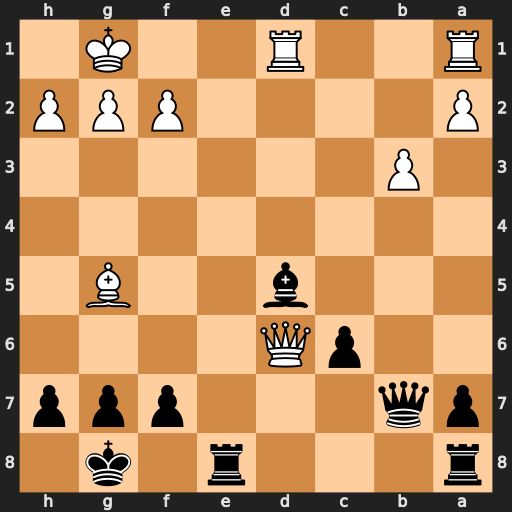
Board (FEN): r3r1k1/pq3ppp/2pQ4/3b2B1/8/1P6/P4PPP/R2R2K1
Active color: b
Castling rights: -
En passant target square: -
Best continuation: Re6 Qc5 Rg6 Rxd5 cxd5